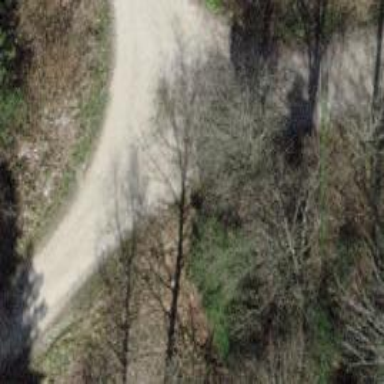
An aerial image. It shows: Gravel track with grade 2 tracktype.